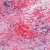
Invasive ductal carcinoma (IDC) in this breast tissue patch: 1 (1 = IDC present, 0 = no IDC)